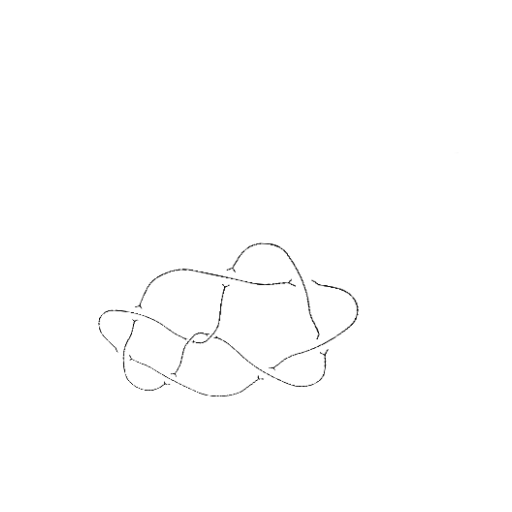
Crossing number: 9